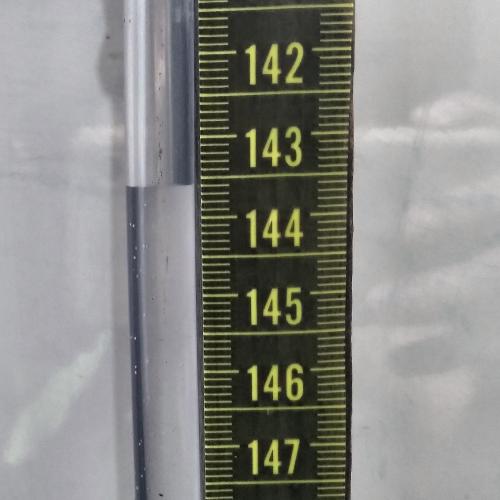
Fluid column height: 143.6 cm